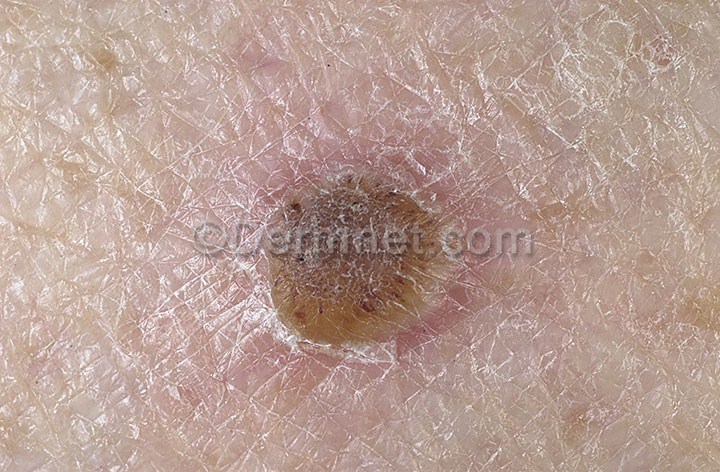
Disease: Seborrheic Keratoses and other Benign Tumors